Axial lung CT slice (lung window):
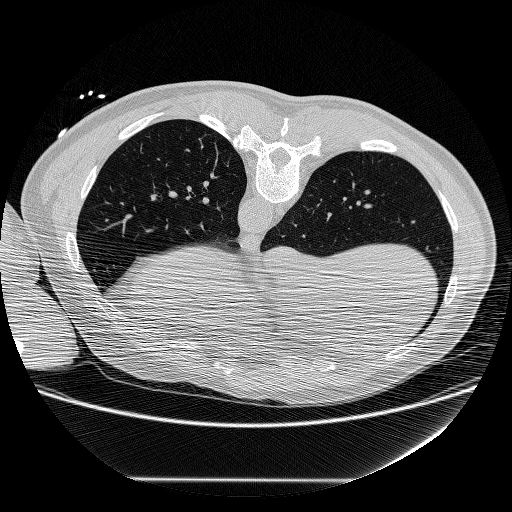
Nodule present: no